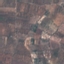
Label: PermanentCrop